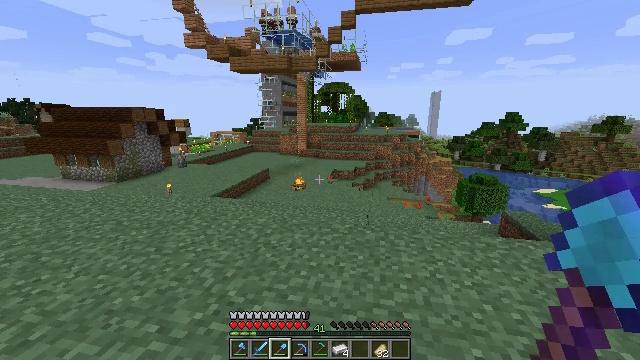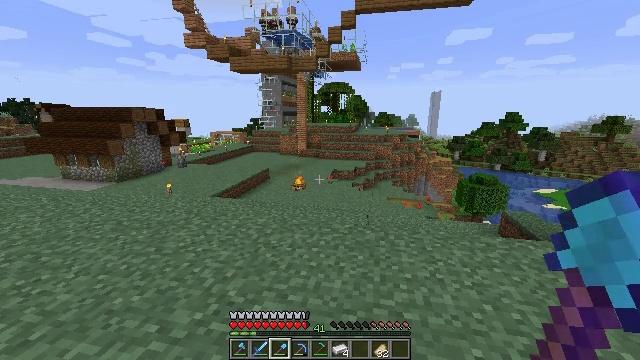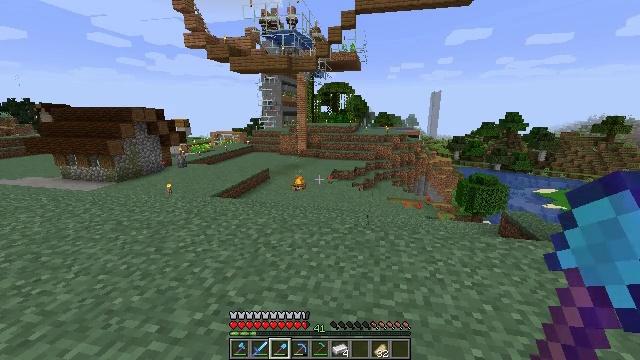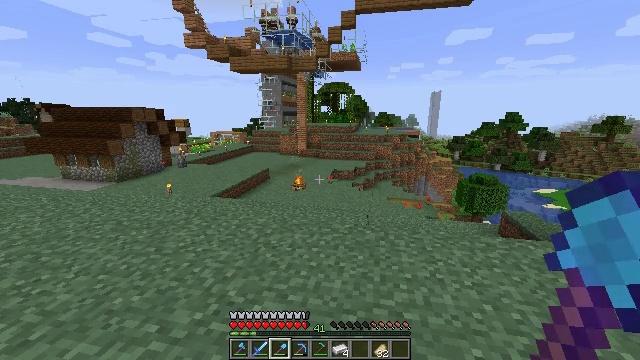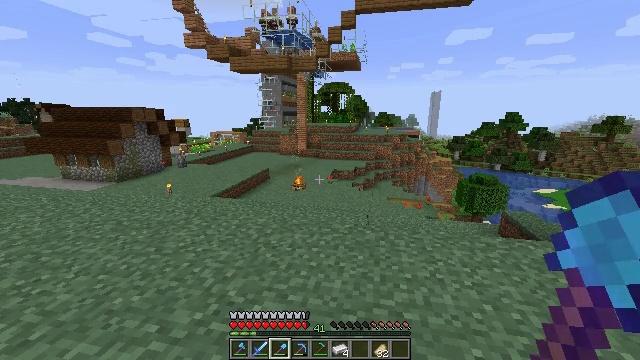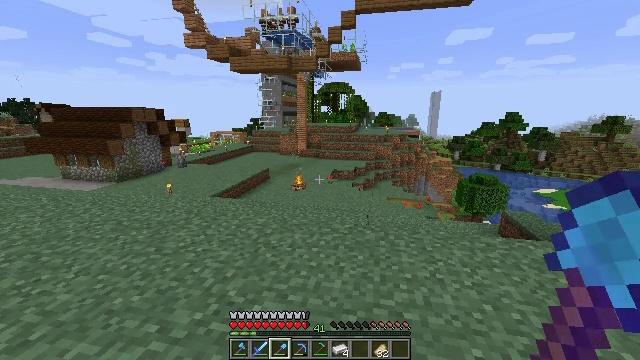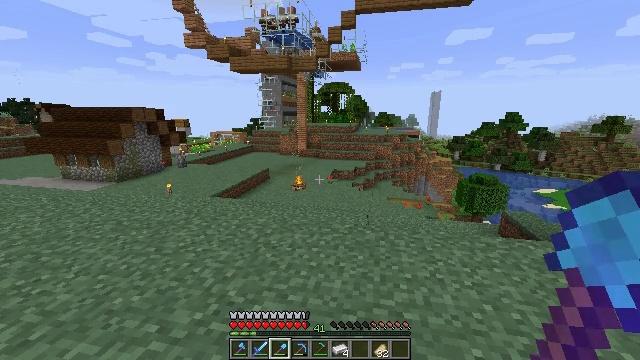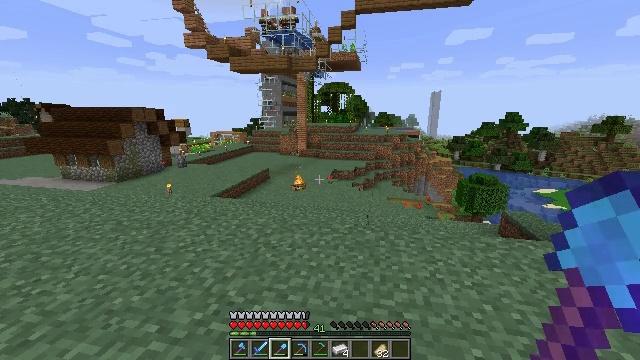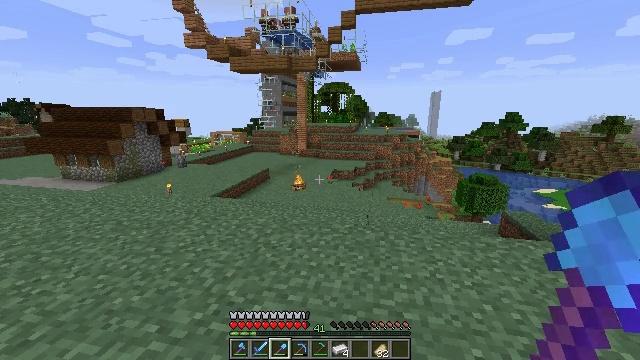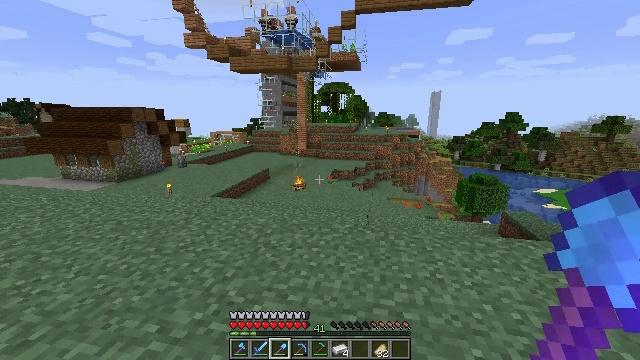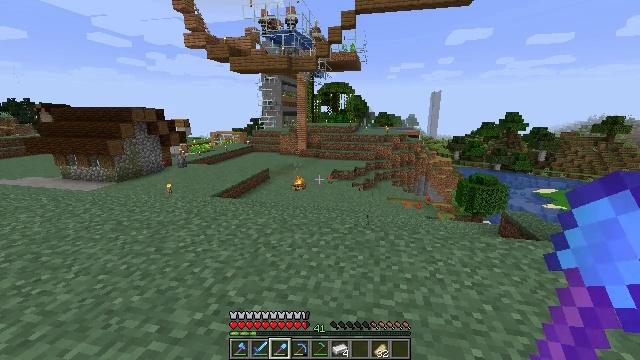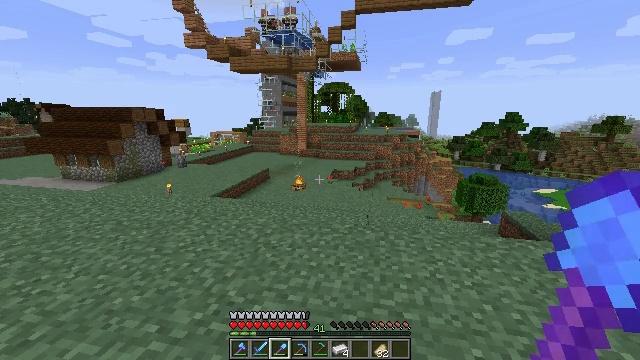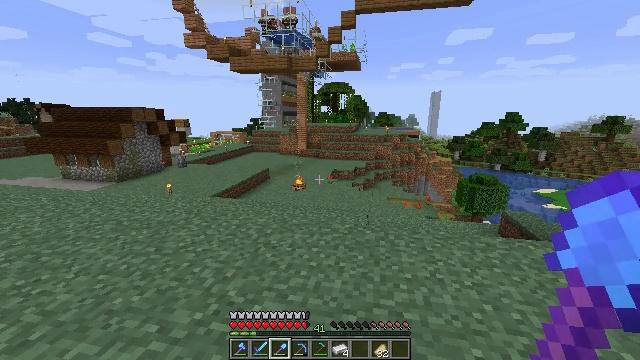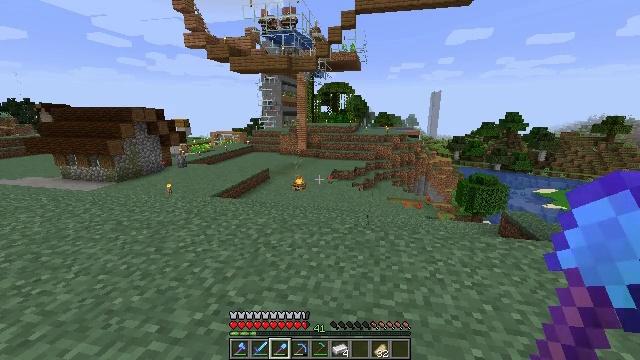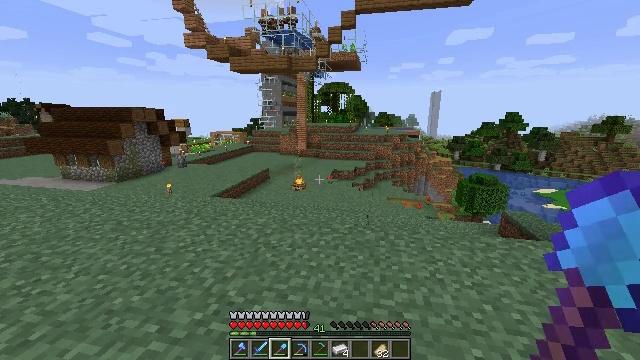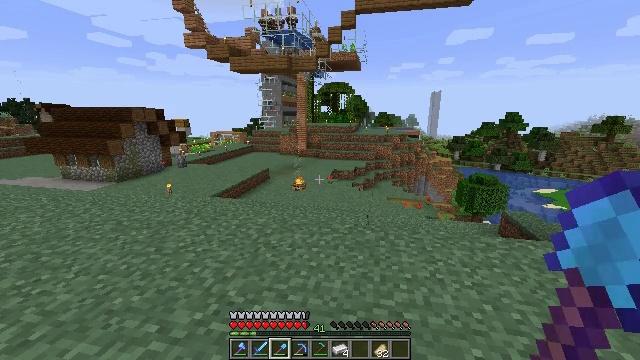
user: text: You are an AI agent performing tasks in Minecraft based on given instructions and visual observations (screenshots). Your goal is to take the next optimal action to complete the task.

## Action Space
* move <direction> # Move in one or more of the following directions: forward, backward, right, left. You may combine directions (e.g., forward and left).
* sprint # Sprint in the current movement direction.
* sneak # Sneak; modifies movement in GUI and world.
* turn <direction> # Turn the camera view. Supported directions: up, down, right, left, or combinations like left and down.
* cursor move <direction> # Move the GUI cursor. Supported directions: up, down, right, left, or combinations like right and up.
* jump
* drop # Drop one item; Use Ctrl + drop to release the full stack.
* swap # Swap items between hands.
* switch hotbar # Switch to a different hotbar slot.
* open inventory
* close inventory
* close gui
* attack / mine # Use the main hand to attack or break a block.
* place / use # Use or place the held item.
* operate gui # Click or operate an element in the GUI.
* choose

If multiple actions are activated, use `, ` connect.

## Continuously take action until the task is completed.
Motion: motion action
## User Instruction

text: Interact with the crafting table to obtain a dried kelp block.
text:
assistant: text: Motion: no_op
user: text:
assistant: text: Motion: no_op
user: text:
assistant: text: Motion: no_op
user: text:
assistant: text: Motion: no_op
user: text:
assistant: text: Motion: no_op
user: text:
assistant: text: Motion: no_op
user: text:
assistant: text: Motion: no_op
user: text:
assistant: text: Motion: no_op
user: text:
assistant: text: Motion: no_op
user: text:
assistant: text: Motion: no_op
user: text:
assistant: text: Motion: no_op
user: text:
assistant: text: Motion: no_op
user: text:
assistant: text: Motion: no_op
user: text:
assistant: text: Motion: no_op
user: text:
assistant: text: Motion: no_op
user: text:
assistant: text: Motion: no_op
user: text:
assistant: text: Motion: no_op
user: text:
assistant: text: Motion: no_op
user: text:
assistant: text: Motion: no_op
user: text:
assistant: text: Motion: no_op
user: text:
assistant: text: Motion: no_op
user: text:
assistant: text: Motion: no_op
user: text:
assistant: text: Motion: no_op
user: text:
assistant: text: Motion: no_op
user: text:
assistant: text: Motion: no_op
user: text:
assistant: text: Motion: no_op
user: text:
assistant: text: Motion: no_op
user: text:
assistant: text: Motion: no_op
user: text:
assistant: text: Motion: no_op
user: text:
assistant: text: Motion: no_op